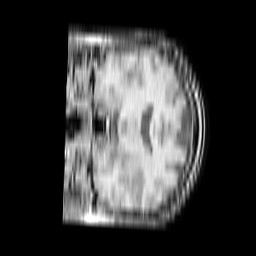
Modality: T1w
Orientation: coronal
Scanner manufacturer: philips
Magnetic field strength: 1.5 T
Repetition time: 0.1847 s
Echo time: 0.001823 s